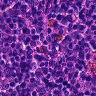
Metastatic tissue present: no